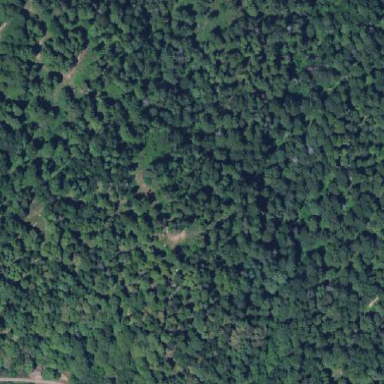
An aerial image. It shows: Forest area.